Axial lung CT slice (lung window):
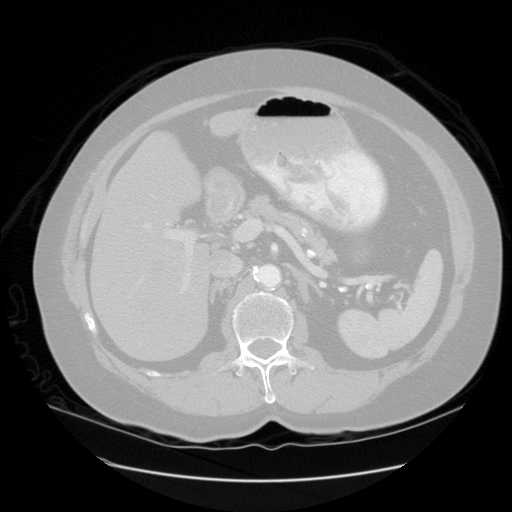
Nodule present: no